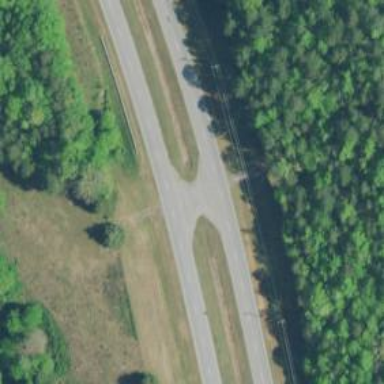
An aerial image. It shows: Asphalt trunk link road.